На рисунке показан правильный тетраэдр $ABCD$. Его грани сделаны из проводника, однако изолированы друг от друга. Грани заряжают до потенциалов $\varphi_1$, $\varphi_2$, $\varphi_3$ и $\varphi_4$.
Найдите, чему при этом будет равен потенциал $\varphi_0$ в центре тетраэдра.
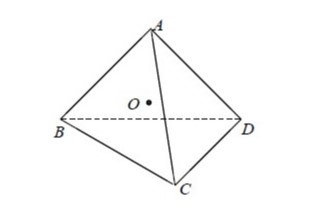
Ответ: $$\varphi_0=\frac{\varphi_1+\varphi_2+\varphi_3+\varphi_4}{4}.$$
Темы:
T, Электростатика, Потенциал, Электромагнетизм, Китайские